Interaction volume radius: 10 \u00c5
Interaction volume height: 15 \u00c5
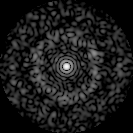
Disorder parameter: 0.8146